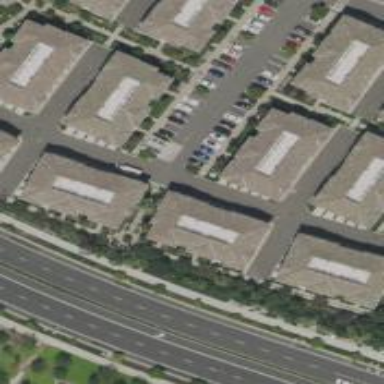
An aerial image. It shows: Alley classified as service road.